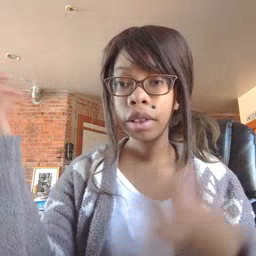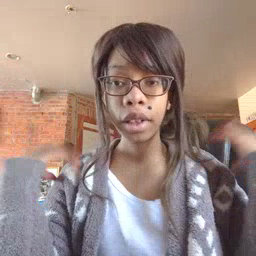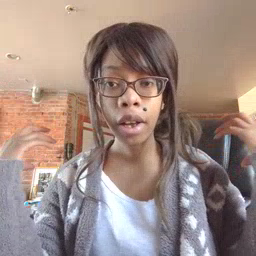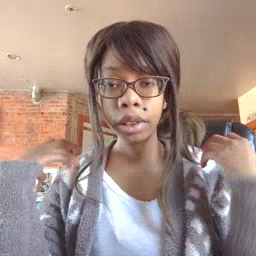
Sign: outside